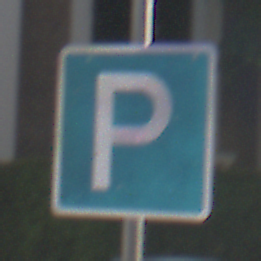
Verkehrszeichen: Parken
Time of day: MorningAfternoon
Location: Outdoor (Urban)
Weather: PartlyCloudy
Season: NotSpecified
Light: Natural